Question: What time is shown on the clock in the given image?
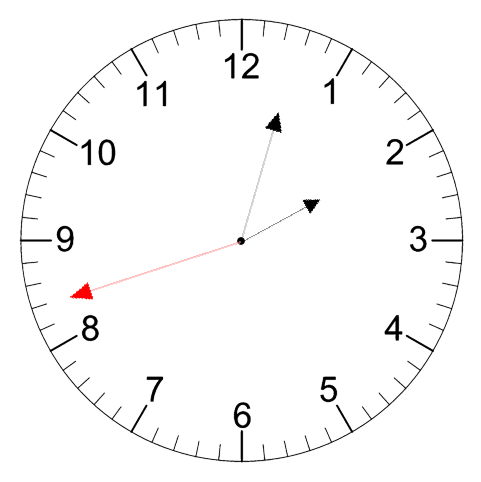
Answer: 02:02:42